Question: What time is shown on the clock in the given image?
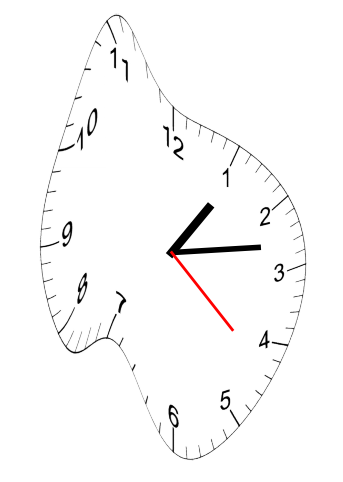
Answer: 01:13:22